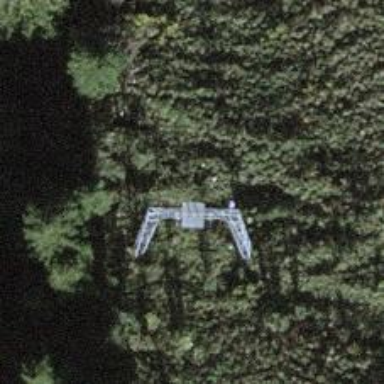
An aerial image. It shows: Pylon used for aerialway.